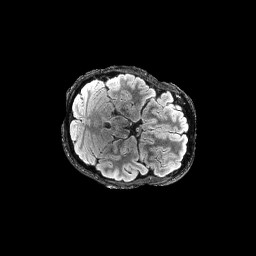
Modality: FLAIR
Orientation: axial
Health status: ill
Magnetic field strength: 3 T